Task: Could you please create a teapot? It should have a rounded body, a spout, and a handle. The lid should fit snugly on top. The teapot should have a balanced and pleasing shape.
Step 230:
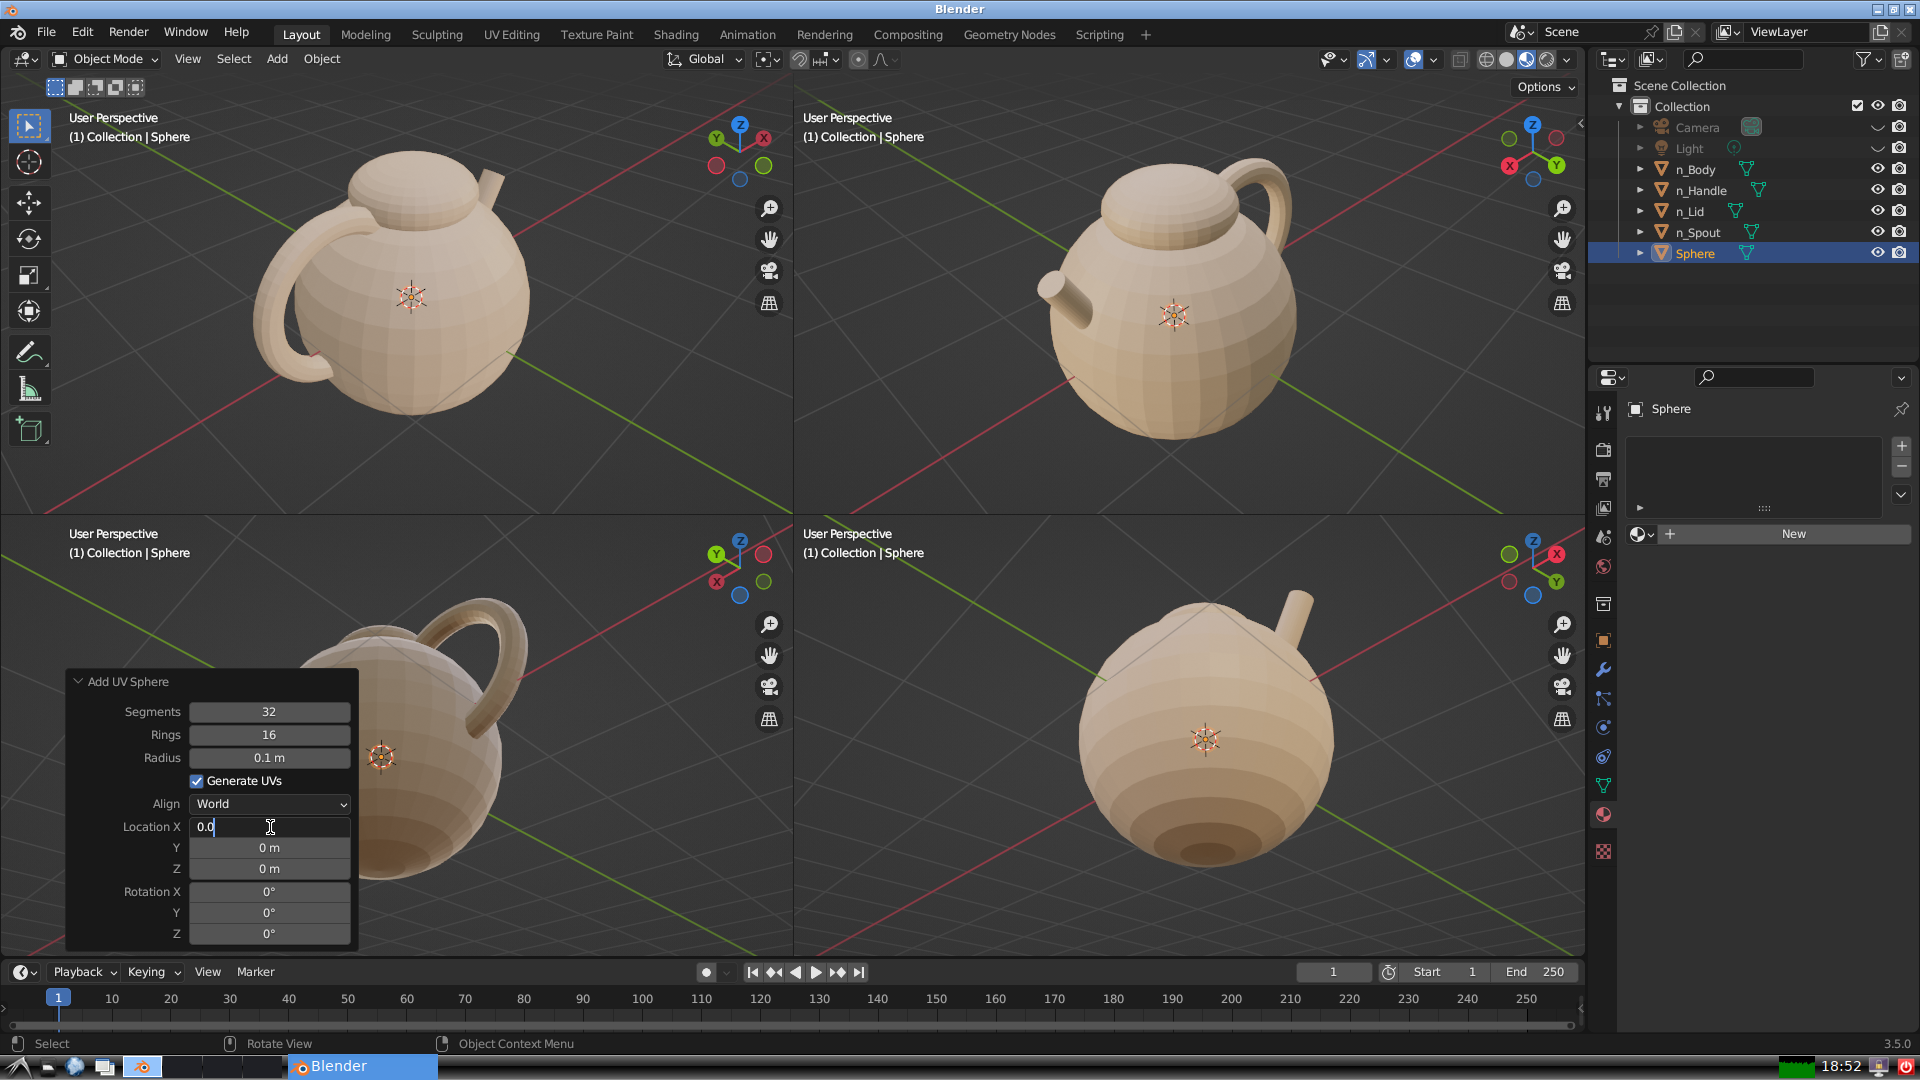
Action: {"key_press": ['Return']}